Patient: sex F, age 63
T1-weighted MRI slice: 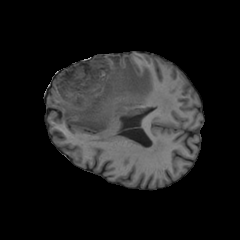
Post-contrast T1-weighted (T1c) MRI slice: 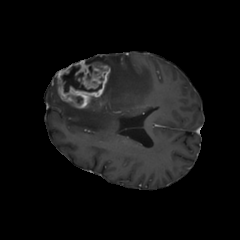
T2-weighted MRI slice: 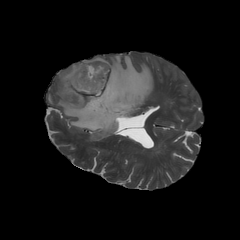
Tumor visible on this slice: yes
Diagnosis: Glioblastoma, IDH-wildtype
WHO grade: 4